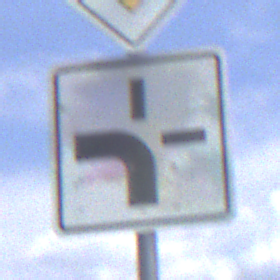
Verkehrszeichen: VerlaufVorfahrtsstrasse1
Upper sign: Vorfahrtsstrasse
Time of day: Midday
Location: Outdoor (Nature)
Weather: PartlyCloudy
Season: NotSpecified
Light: Natural